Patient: sex F, age 43
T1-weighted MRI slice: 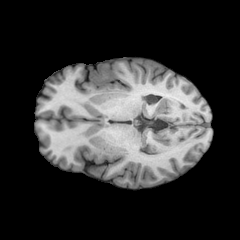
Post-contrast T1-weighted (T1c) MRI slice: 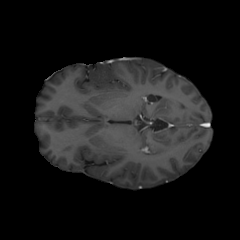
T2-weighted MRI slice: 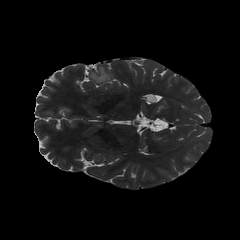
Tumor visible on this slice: yes
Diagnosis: Oligodendroglioma, IDH-mutant, 1p/19q-codeleted
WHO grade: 2